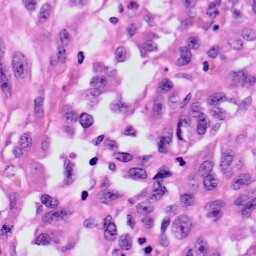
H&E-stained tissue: Skin